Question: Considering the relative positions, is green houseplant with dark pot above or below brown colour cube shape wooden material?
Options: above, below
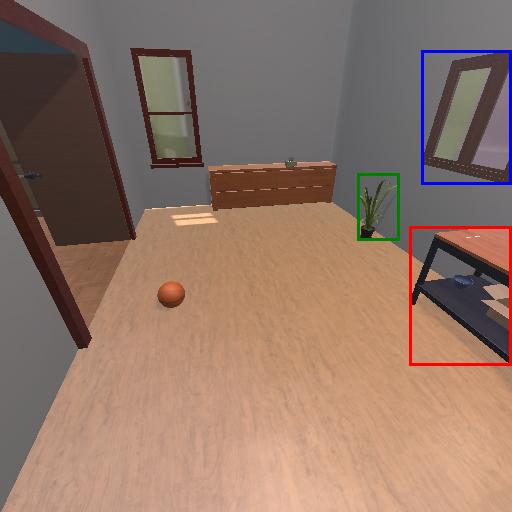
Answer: above